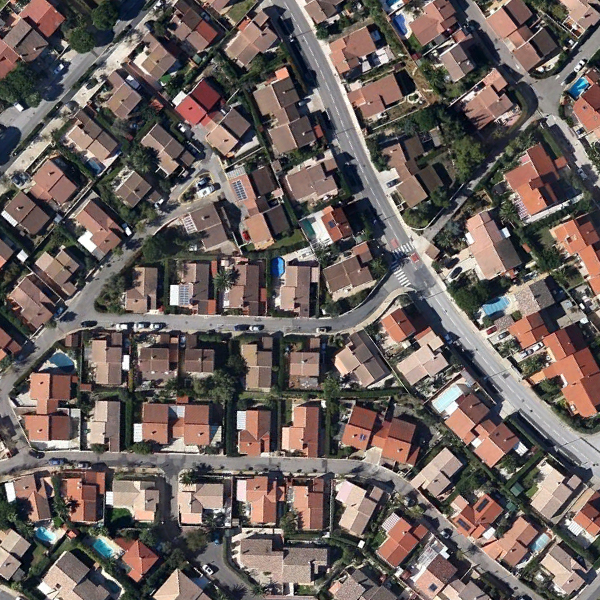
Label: DenseResidential